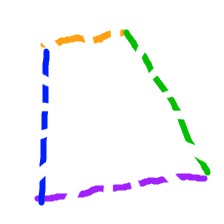
Shape: trapezoid